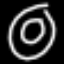
Label: donut